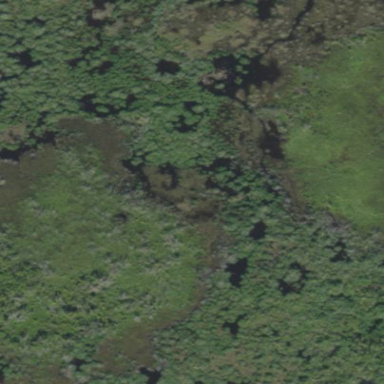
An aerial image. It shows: Saltmarsh wetland with plant community of Saltwater Marshes/Halophytic Herbaceous Prairie.